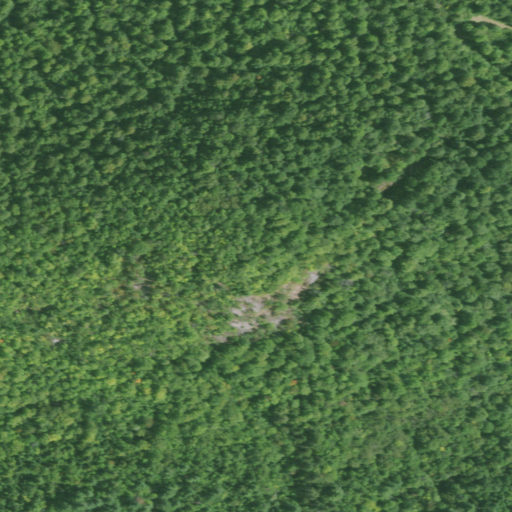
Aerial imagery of mountain in New York named Gleason Mountain containing deciduous forest and evergreen forest